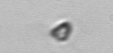
Label: Pyramimonas